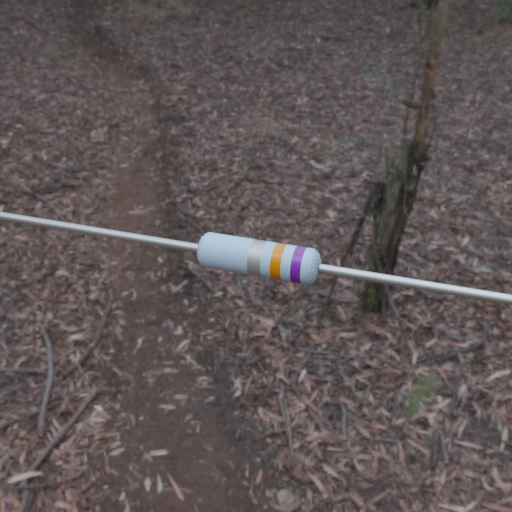
Resistor colour bands (in order): silver, orange, violet